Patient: sex M, age 66
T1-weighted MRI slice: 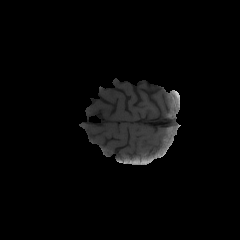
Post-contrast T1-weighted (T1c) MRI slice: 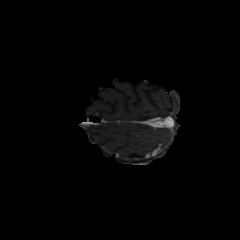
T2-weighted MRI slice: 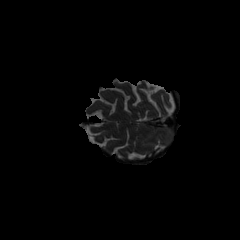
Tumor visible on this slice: no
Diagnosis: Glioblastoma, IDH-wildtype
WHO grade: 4